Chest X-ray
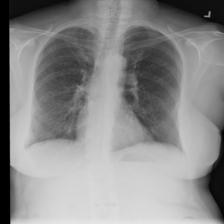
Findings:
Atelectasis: negative
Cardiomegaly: negative
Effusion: negative
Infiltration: negative
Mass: negative
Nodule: negative
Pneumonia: negative
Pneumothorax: negative
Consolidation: negative
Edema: negative
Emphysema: negative
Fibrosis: negative
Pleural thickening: negative
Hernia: negative